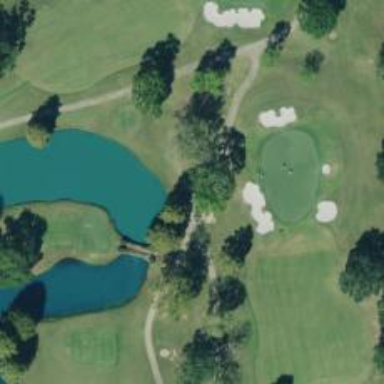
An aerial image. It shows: Golf cartpath that is also road path.